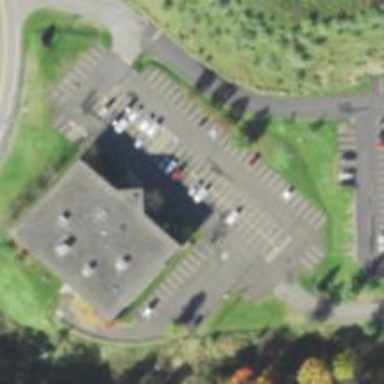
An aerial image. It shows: Commercial building.